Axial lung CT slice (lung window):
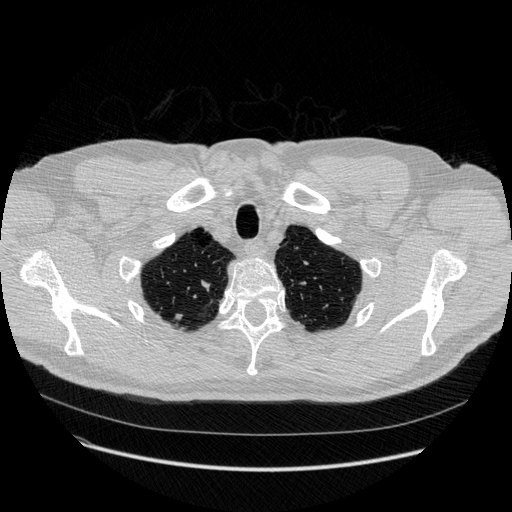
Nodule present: no